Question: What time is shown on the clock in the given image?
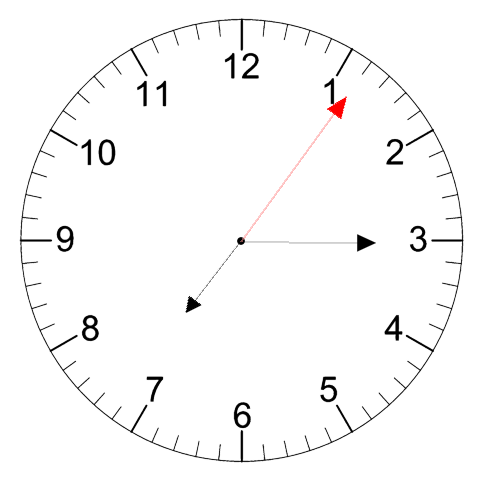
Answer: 07:15:06